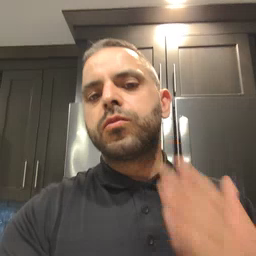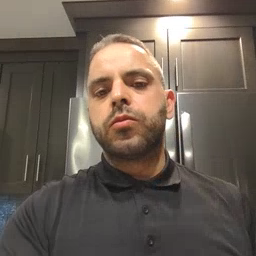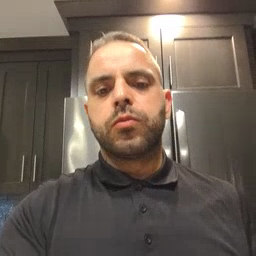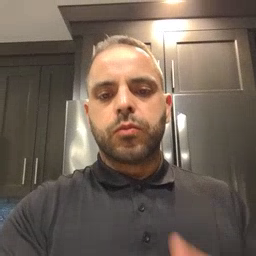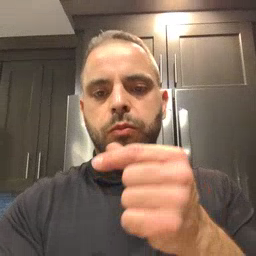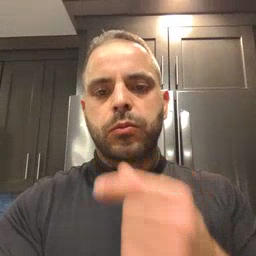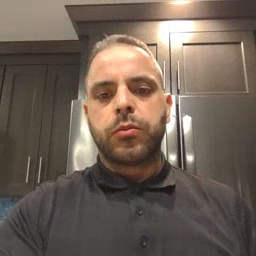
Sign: green